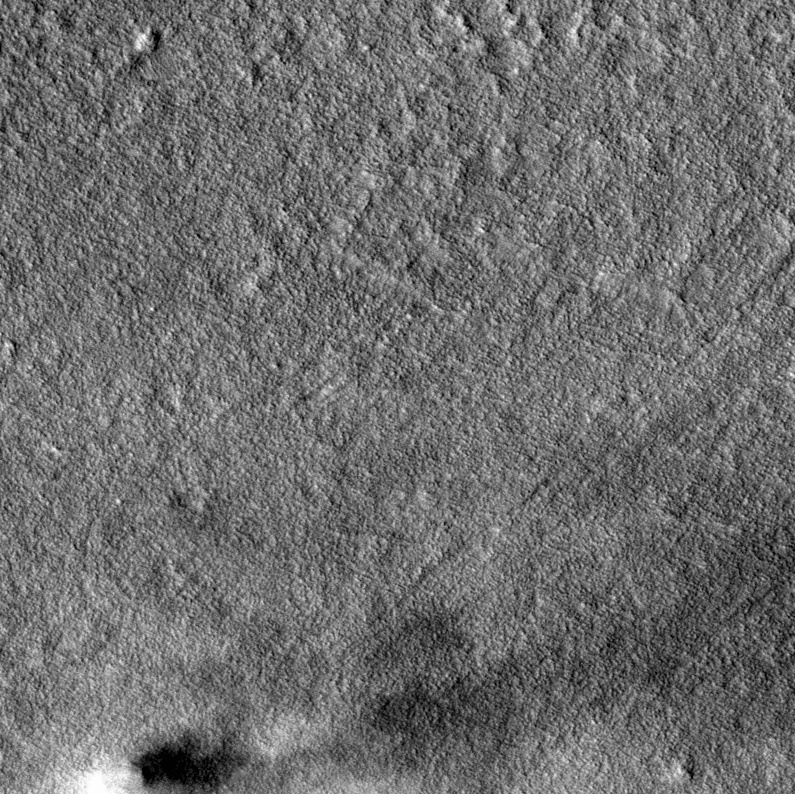
Label: dustdevil